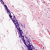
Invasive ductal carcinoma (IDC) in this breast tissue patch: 0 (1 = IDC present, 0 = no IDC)